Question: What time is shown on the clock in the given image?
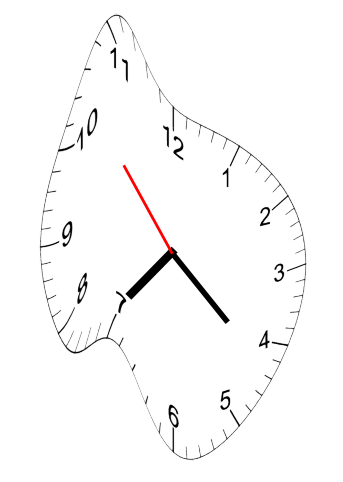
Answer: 07:21:53